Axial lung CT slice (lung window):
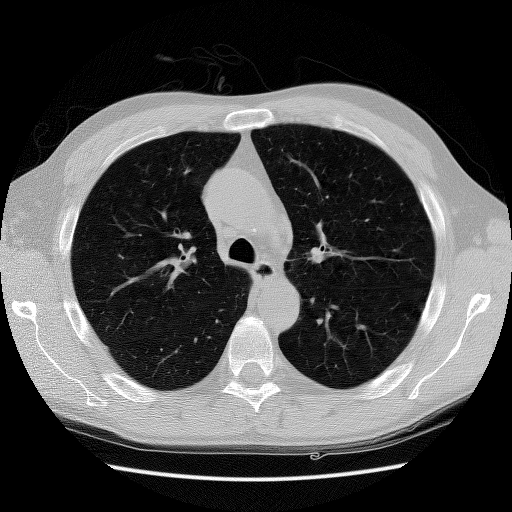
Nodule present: no